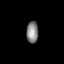
Tissue: lung
Cell type: T cells
Senescence score: 0.1339
Nuclear area (px): 257
Mean DAPI intensity: 129.638